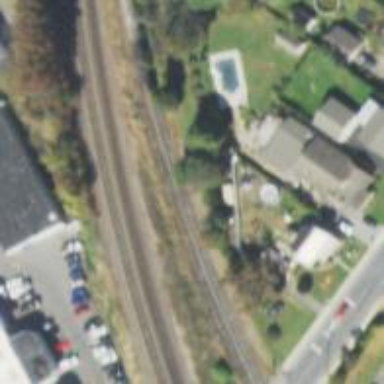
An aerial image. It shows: Abandoned railway.